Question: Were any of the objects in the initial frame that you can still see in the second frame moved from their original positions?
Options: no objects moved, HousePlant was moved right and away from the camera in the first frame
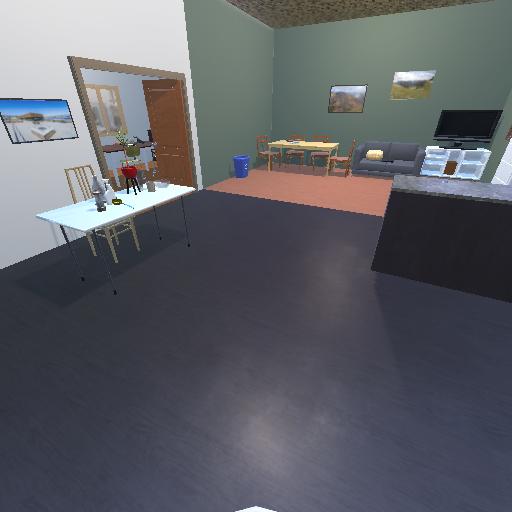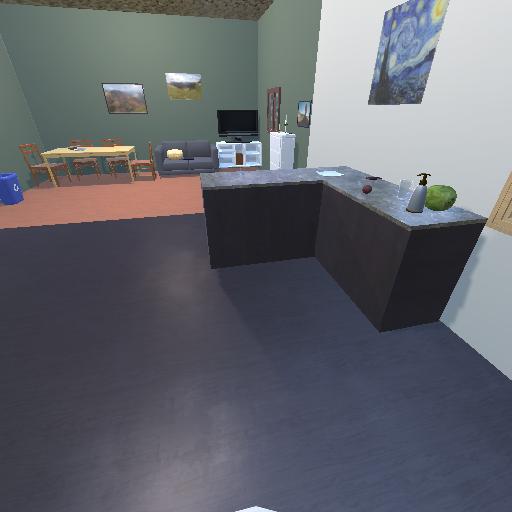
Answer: no objects moved